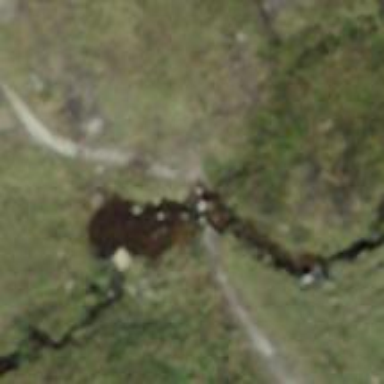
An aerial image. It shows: There is ford in the area.